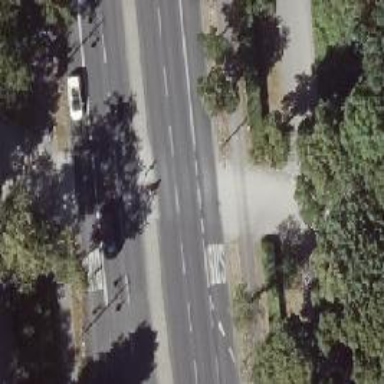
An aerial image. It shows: Footway located on traffic island.